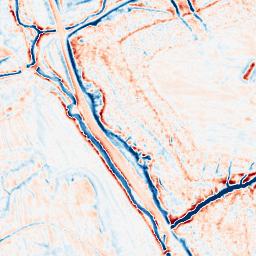
Category: multiscale
Decomposition family: dog_multiscale
Decomposition parameters: sigma_ratio: 1.4
n_scales: 5
base_sigma: 0.5
Upsampling method: bicubic
Upsampling parameters: scale: 8
Upsampling scale: 8